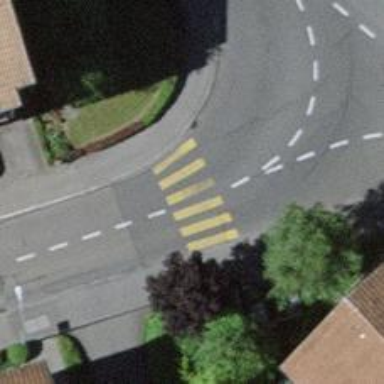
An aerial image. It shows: Pedestrian crossing with zebra markings on footway.